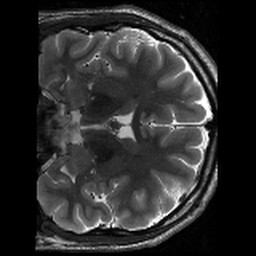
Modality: T2w
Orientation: coronal
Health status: healthy
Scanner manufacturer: siemens
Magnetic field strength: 3 T
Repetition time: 8.02 s
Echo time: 0.08 s